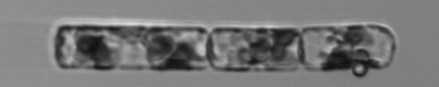
Label: Guinardia_delicatula